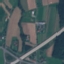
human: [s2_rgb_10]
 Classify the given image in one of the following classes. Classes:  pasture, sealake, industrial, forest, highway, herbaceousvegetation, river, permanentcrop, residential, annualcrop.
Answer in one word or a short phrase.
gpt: Highway